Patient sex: M
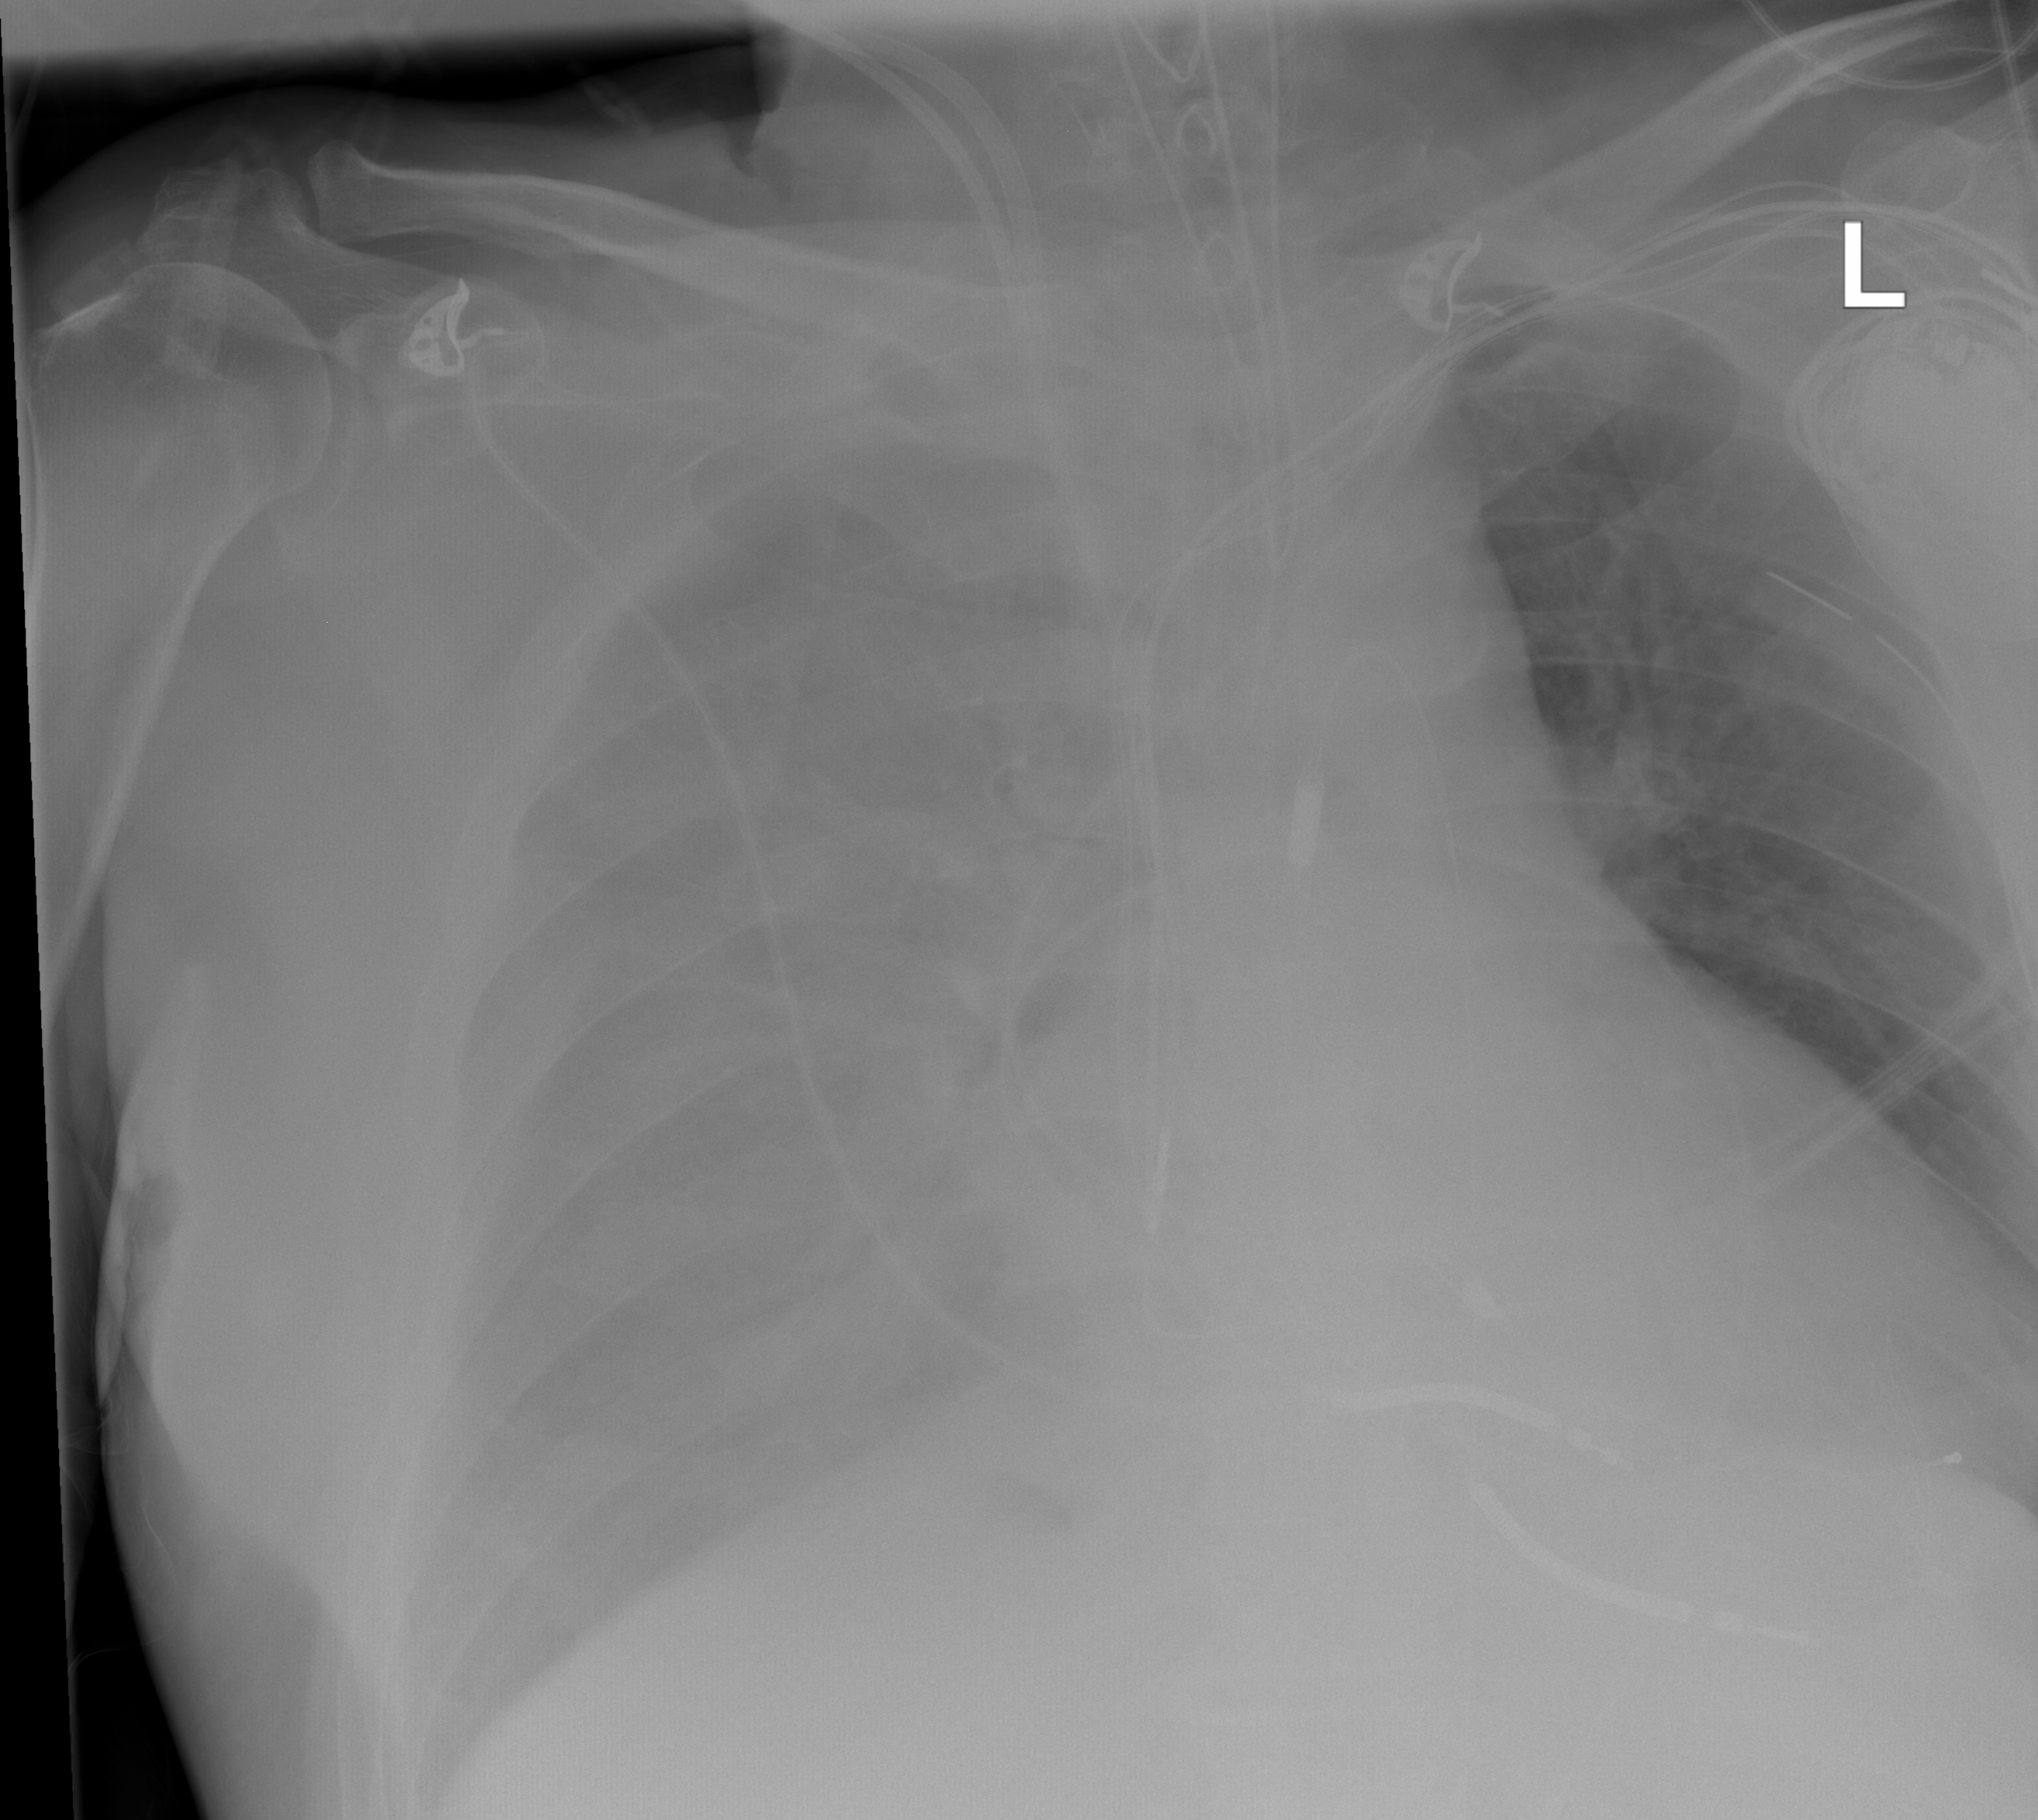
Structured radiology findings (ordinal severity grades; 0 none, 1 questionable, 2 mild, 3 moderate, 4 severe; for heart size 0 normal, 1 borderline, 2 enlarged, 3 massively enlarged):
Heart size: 2
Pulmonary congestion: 2
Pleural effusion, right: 3
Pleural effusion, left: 0
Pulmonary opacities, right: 0
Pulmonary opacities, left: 0
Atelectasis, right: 2
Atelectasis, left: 0